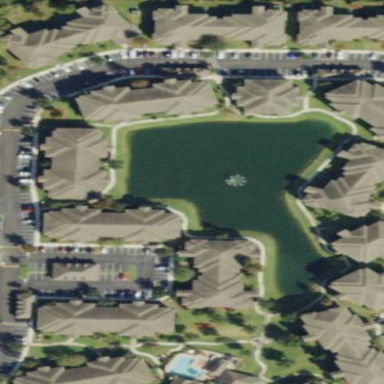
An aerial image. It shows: Apartment complex within residential area.